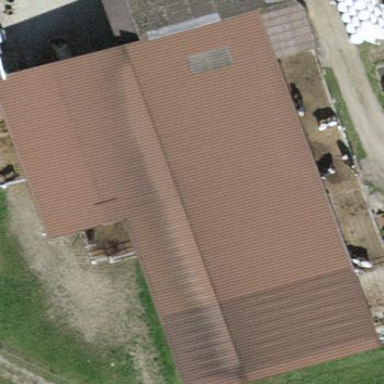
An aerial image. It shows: Farm auxiliary building.